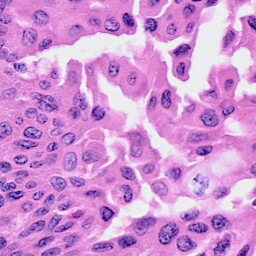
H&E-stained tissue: Cervix